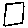
Label: square